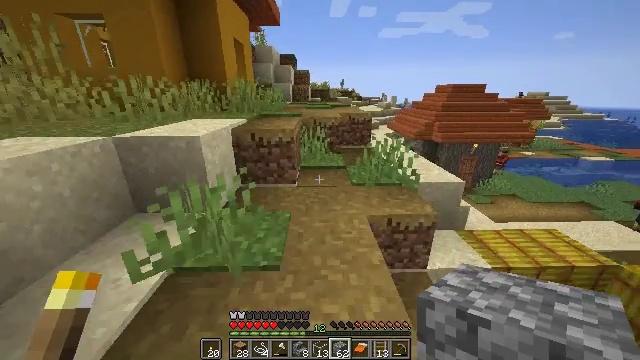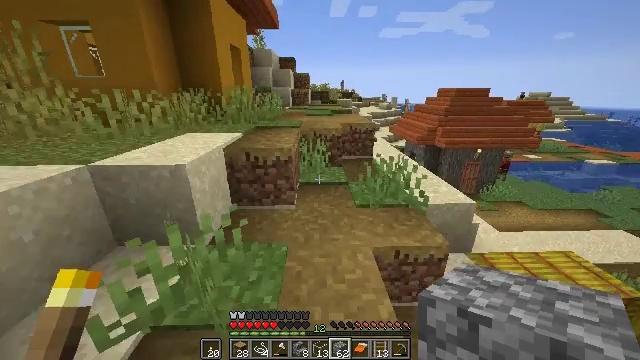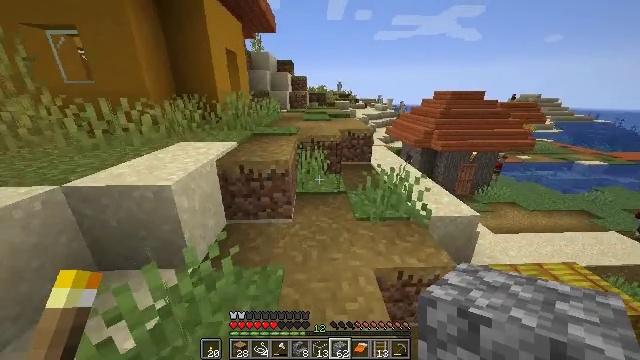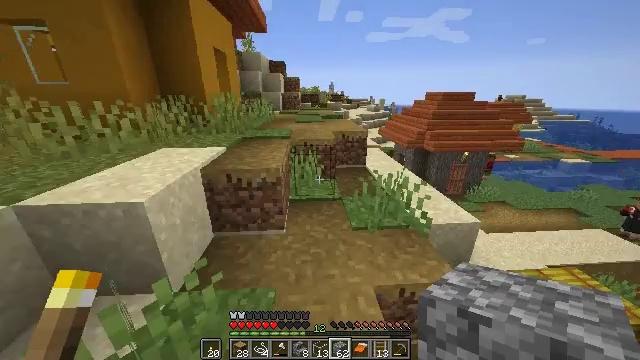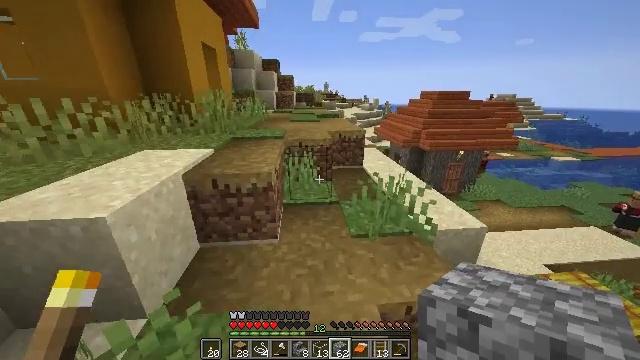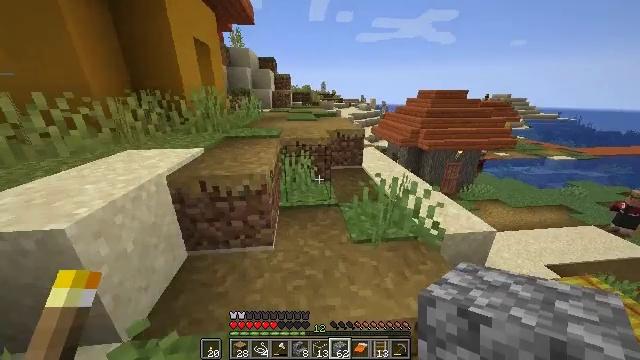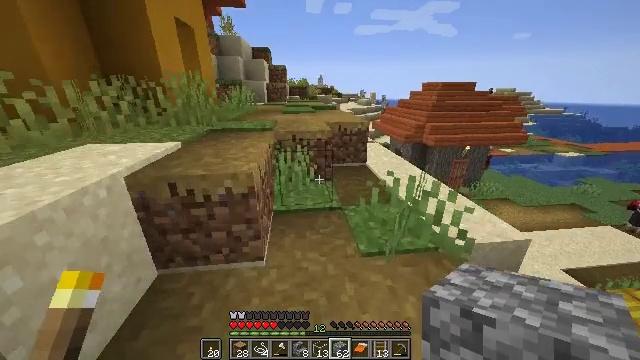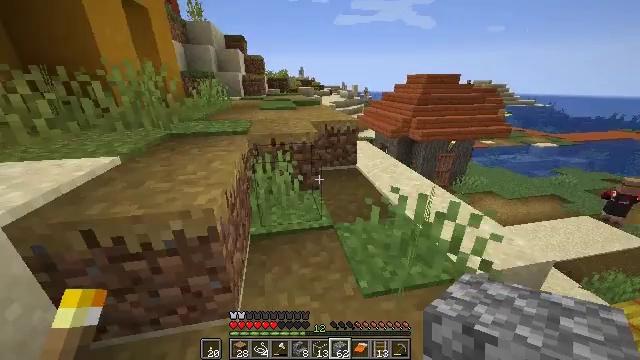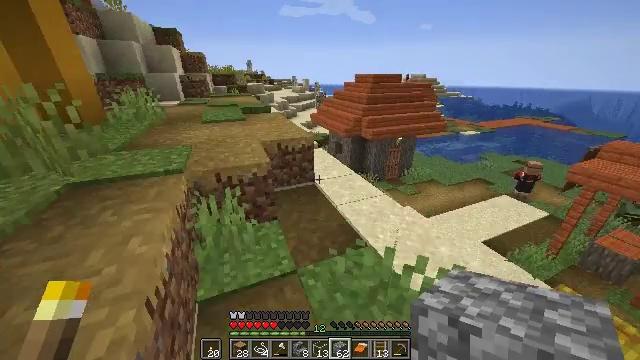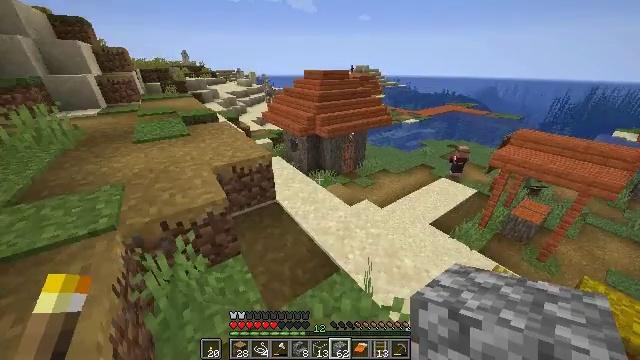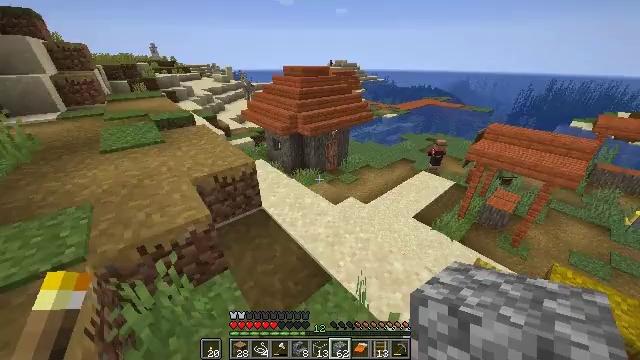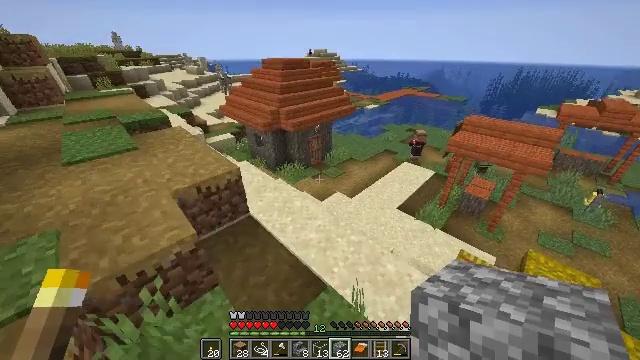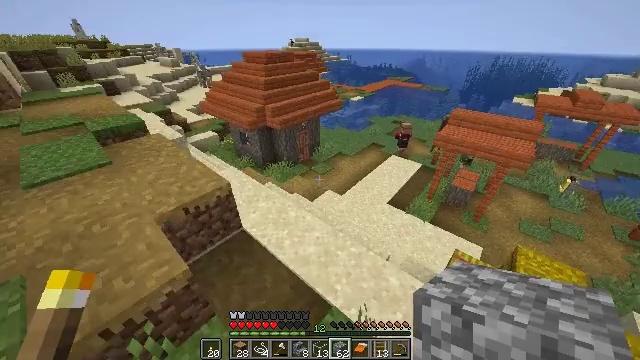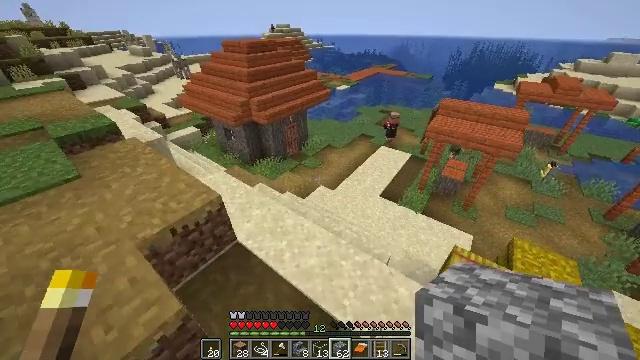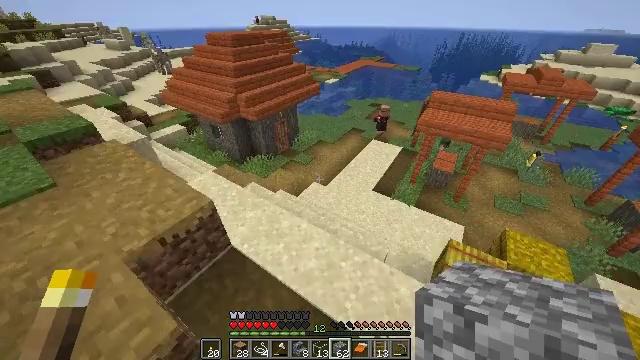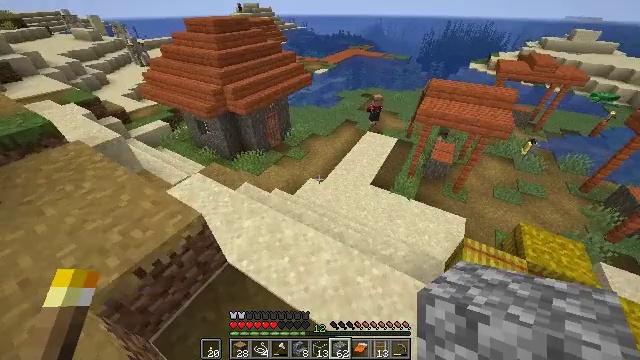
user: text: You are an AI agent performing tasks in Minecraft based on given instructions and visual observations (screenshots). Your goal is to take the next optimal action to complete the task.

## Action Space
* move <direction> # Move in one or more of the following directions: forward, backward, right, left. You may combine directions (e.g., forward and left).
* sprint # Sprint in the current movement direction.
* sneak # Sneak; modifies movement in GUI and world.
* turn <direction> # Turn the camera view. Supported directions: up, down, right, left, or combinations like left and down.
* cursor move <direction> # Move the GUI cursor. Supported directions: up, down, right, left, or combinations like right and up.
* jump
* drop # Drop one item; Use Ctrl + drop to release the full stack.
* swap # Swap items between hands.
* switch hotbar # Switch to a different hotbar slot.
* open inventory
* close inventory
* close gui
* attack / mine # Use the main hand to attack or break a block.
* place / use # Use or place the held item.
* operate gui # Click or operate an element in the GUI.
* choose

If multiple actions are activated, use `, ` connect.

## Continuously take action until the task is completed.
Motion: motion action
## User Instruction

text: Break the orange bed to collect it.
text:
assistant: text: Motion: move forward, jump
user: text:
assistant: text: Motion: move forward, jump
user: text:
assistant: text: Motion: move forward, turn right, jump
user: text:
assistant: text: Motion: move forward, turn right, jump
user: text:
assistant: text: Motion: move forward, jump
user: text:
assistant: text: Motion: move forward, sprint, jump
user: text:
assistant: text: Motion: move forward, sprint, turn right and down, jump
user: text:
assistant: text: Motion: move forward, sprint, turn right and down, jump
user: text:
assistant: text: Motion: move forward, sprint, turn right and down, jump
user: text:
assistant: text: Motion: move forward, turn right and down, jump
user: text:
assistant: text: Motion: move forward, turn right and down, jump
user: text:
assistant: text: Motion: move forward, turn right and down, jump
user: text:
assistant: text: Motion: move forward, turn right and down, jump
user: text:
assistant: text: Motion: move forward, turn right and down, jump
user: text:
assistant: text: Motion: move forward, turn right and down
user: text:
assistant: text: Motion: move forward, turn right
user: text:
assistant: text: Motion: move forward, turn right and down
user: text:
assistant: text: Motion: move forward, turn right and down
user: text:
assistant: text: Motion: move forward, sprint, turn right and down
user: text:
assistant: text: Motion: move forward, sprint, turn right
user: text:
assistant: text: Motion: move forward, sprint, turn right
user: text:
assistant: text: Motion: move forward, sprint
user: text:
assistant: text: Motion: move forward
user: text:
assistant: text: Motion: move forward
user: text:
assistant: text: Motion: move forward, sprint
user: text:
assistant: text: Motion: move forward, sprint
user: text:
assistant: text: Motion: move forward, sprint
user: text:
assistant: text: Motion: move forward
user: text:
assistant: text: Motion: move forward
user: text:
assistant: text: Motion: move forward, turn left